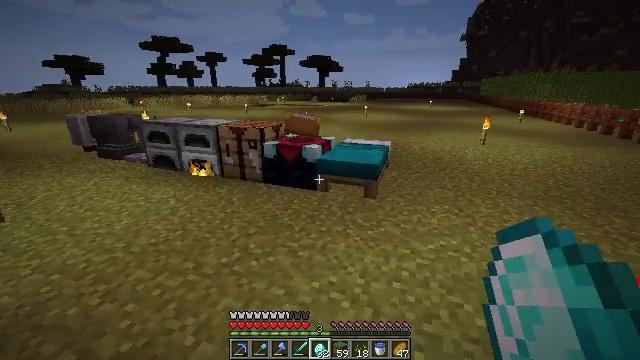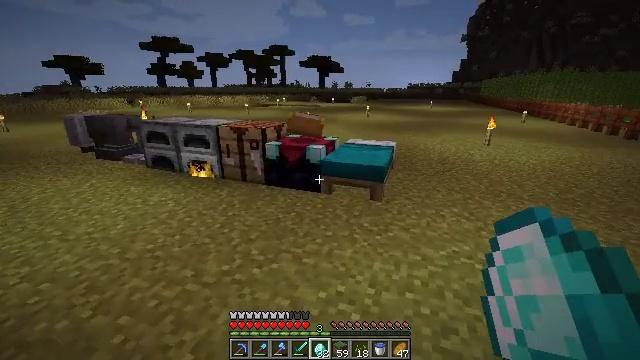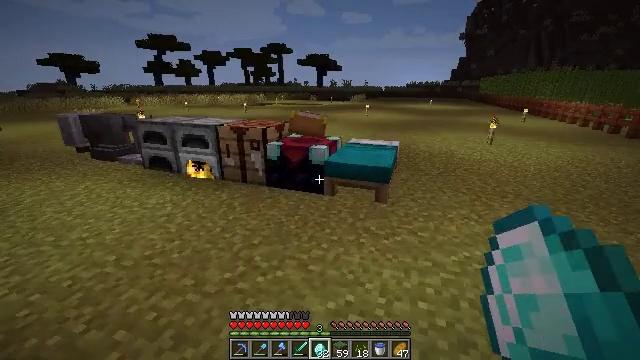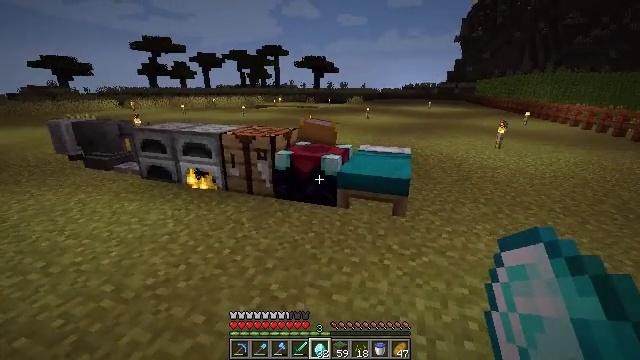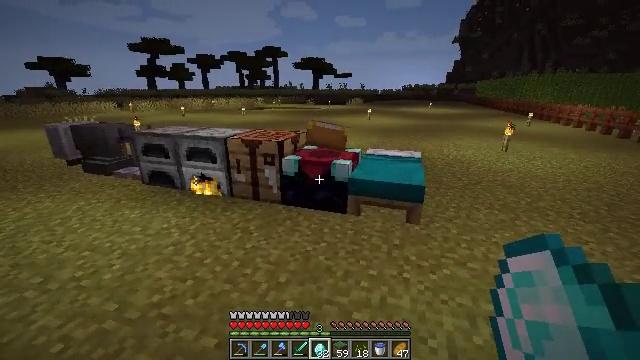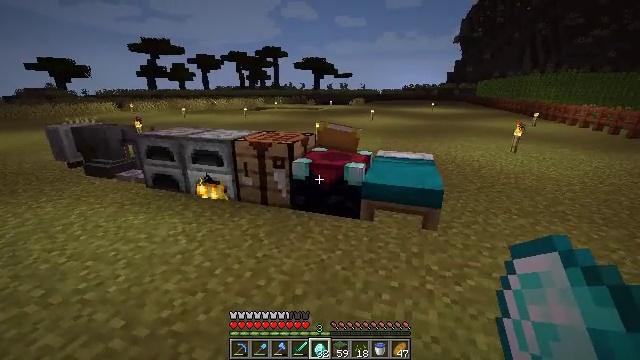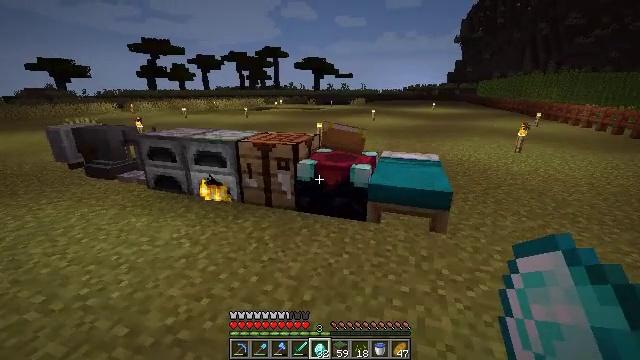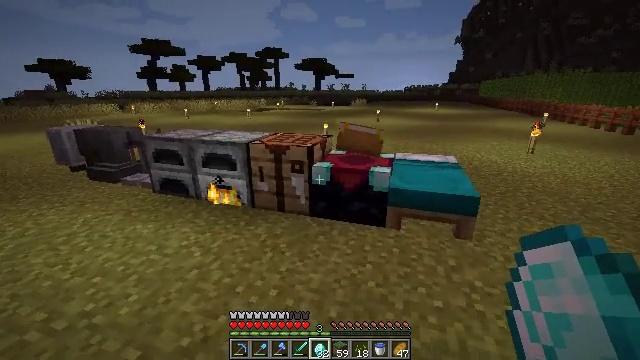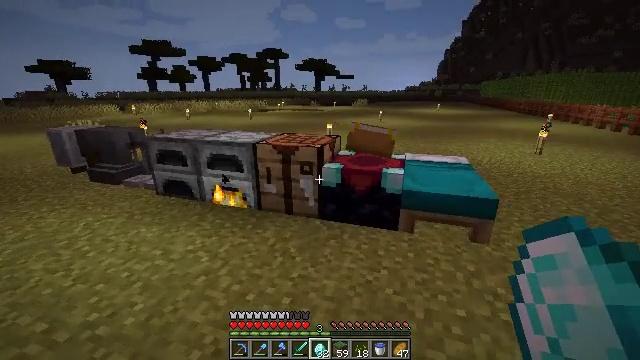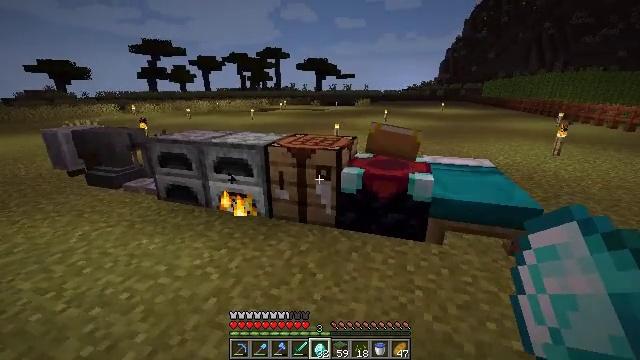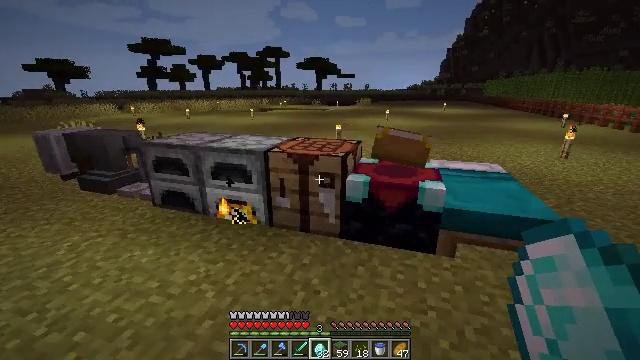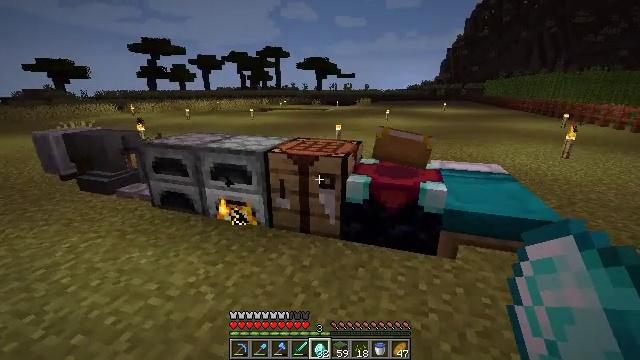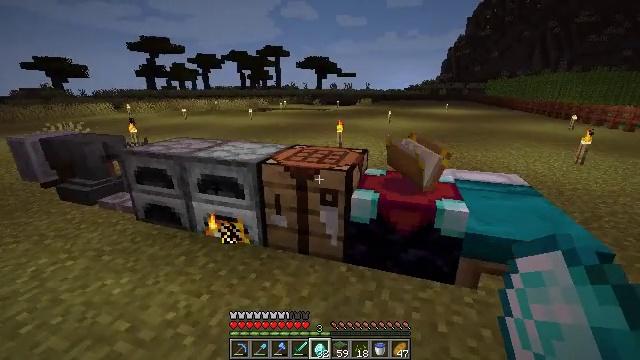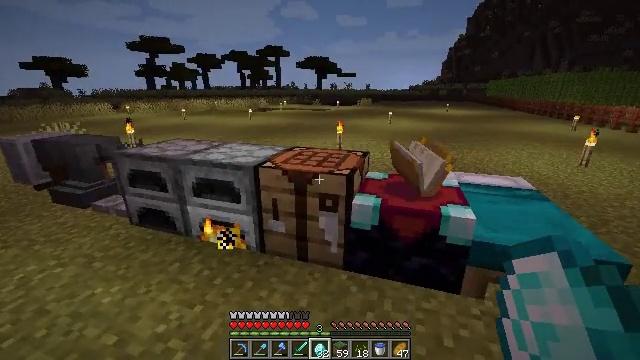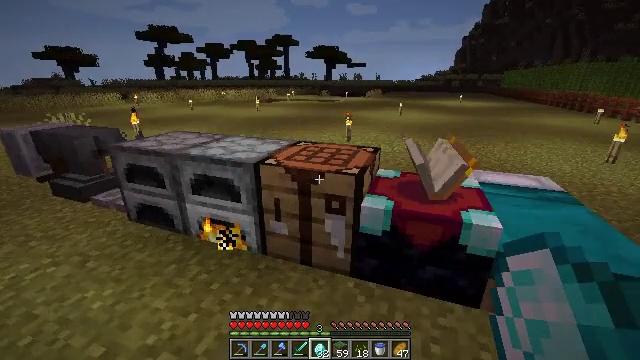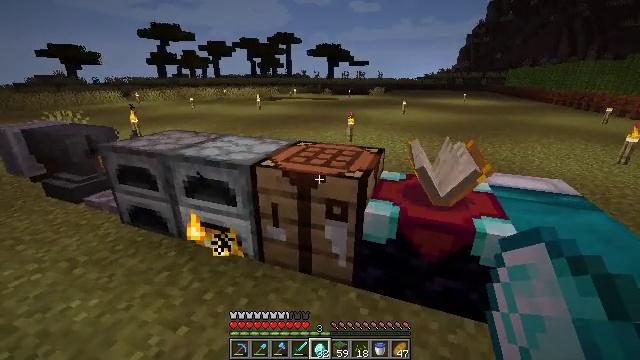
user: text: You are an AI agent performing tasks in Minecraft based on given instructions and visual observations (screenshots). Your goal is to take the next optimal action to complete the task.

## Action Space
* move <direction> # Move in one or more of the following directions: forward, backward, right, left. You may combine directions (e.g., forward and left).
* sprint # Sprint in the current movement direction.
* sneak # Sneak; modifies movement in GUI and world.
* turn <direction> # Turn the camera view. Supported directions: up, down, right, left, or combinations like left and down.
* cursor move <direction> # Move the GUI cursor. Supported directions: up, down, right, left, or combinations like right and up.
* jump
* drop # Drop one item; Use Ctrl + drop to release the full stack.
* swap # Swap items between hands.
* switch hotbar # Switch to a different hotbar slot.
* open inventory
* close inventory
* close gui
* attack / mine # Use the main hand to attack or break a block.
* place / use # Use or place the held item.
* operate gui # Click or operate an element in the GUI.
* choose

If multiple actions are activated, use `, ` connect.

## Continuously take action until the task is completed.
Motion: motion action
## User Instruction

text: Remove a grass block from the inventory.
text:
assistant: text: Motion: move forward and move left
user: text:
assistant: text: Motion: move forward and move left
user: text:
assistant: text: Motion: move forward and move left
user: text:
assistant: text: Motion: move forward and move left
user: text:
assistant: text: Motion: move forward and move left
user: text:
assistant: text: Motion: move forward and move left
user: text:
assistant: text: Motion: move forward and move left
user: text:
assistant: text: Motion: move forward and move left
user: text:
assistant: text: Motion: move forward
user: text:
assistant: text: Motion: move forward
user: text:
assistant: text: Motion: move forward
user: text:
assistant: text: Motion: move forward
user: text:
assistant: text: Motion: move forward
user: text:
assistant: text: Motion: move forward, turn left and down
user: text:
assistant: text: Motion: move forward
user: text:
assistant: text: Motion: turn left
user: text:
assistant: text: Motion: turn left and down
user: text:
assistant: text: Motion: turn left
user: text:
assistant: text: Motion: turn left
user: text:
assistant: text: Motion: turn left
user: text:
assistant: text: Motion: move forward, turn left
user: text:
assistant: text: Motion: move forward and move left, turn left
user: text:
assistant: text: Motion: move forward and move left
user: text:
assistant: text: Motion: move forward and move left
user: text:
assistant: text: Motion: move forward and move left
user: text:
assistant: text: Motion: move forward and move left
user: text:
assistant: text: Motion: move forward and move left
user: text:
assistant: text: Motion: move forward and move left
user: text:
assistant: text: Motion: move forward and move left, turn right
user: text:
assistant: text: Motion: move forward and move left